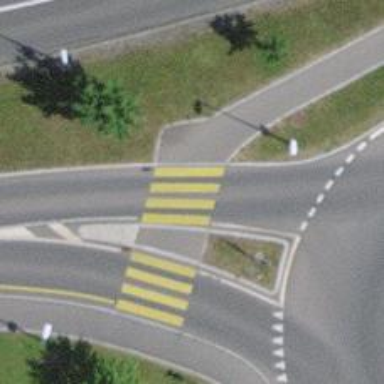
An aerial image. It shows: Kerb serving as barrier.